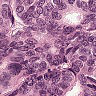
Metastatic tissue present: yes